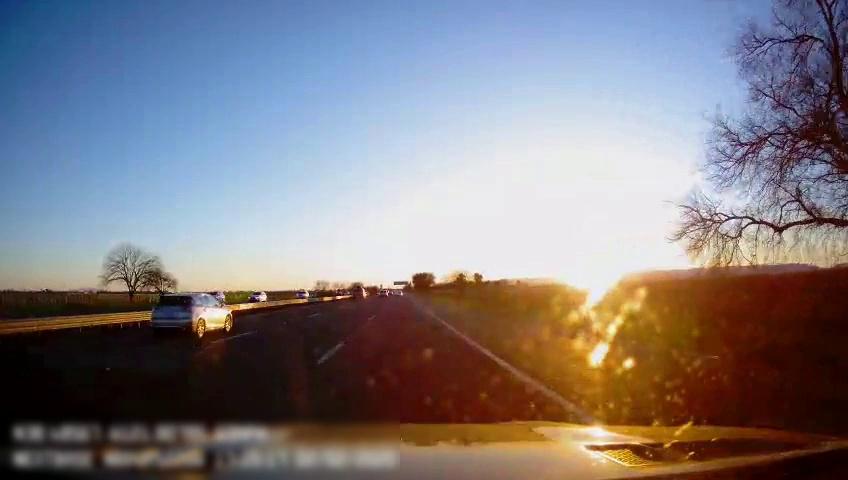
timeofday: Day
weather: Sunny
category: Drivable Space
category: Vehicles | SUV
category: Vehicles | SUV
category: Vehicles | SUV
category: Vehicles | SUV
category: Vehicles | SUV
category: Lanes | Alternate Lane
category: Lanes | Alternate Lane
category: Lanes | Current Lane
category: Lanes | Alternate Lane
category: Traffic | Signs